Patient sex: F
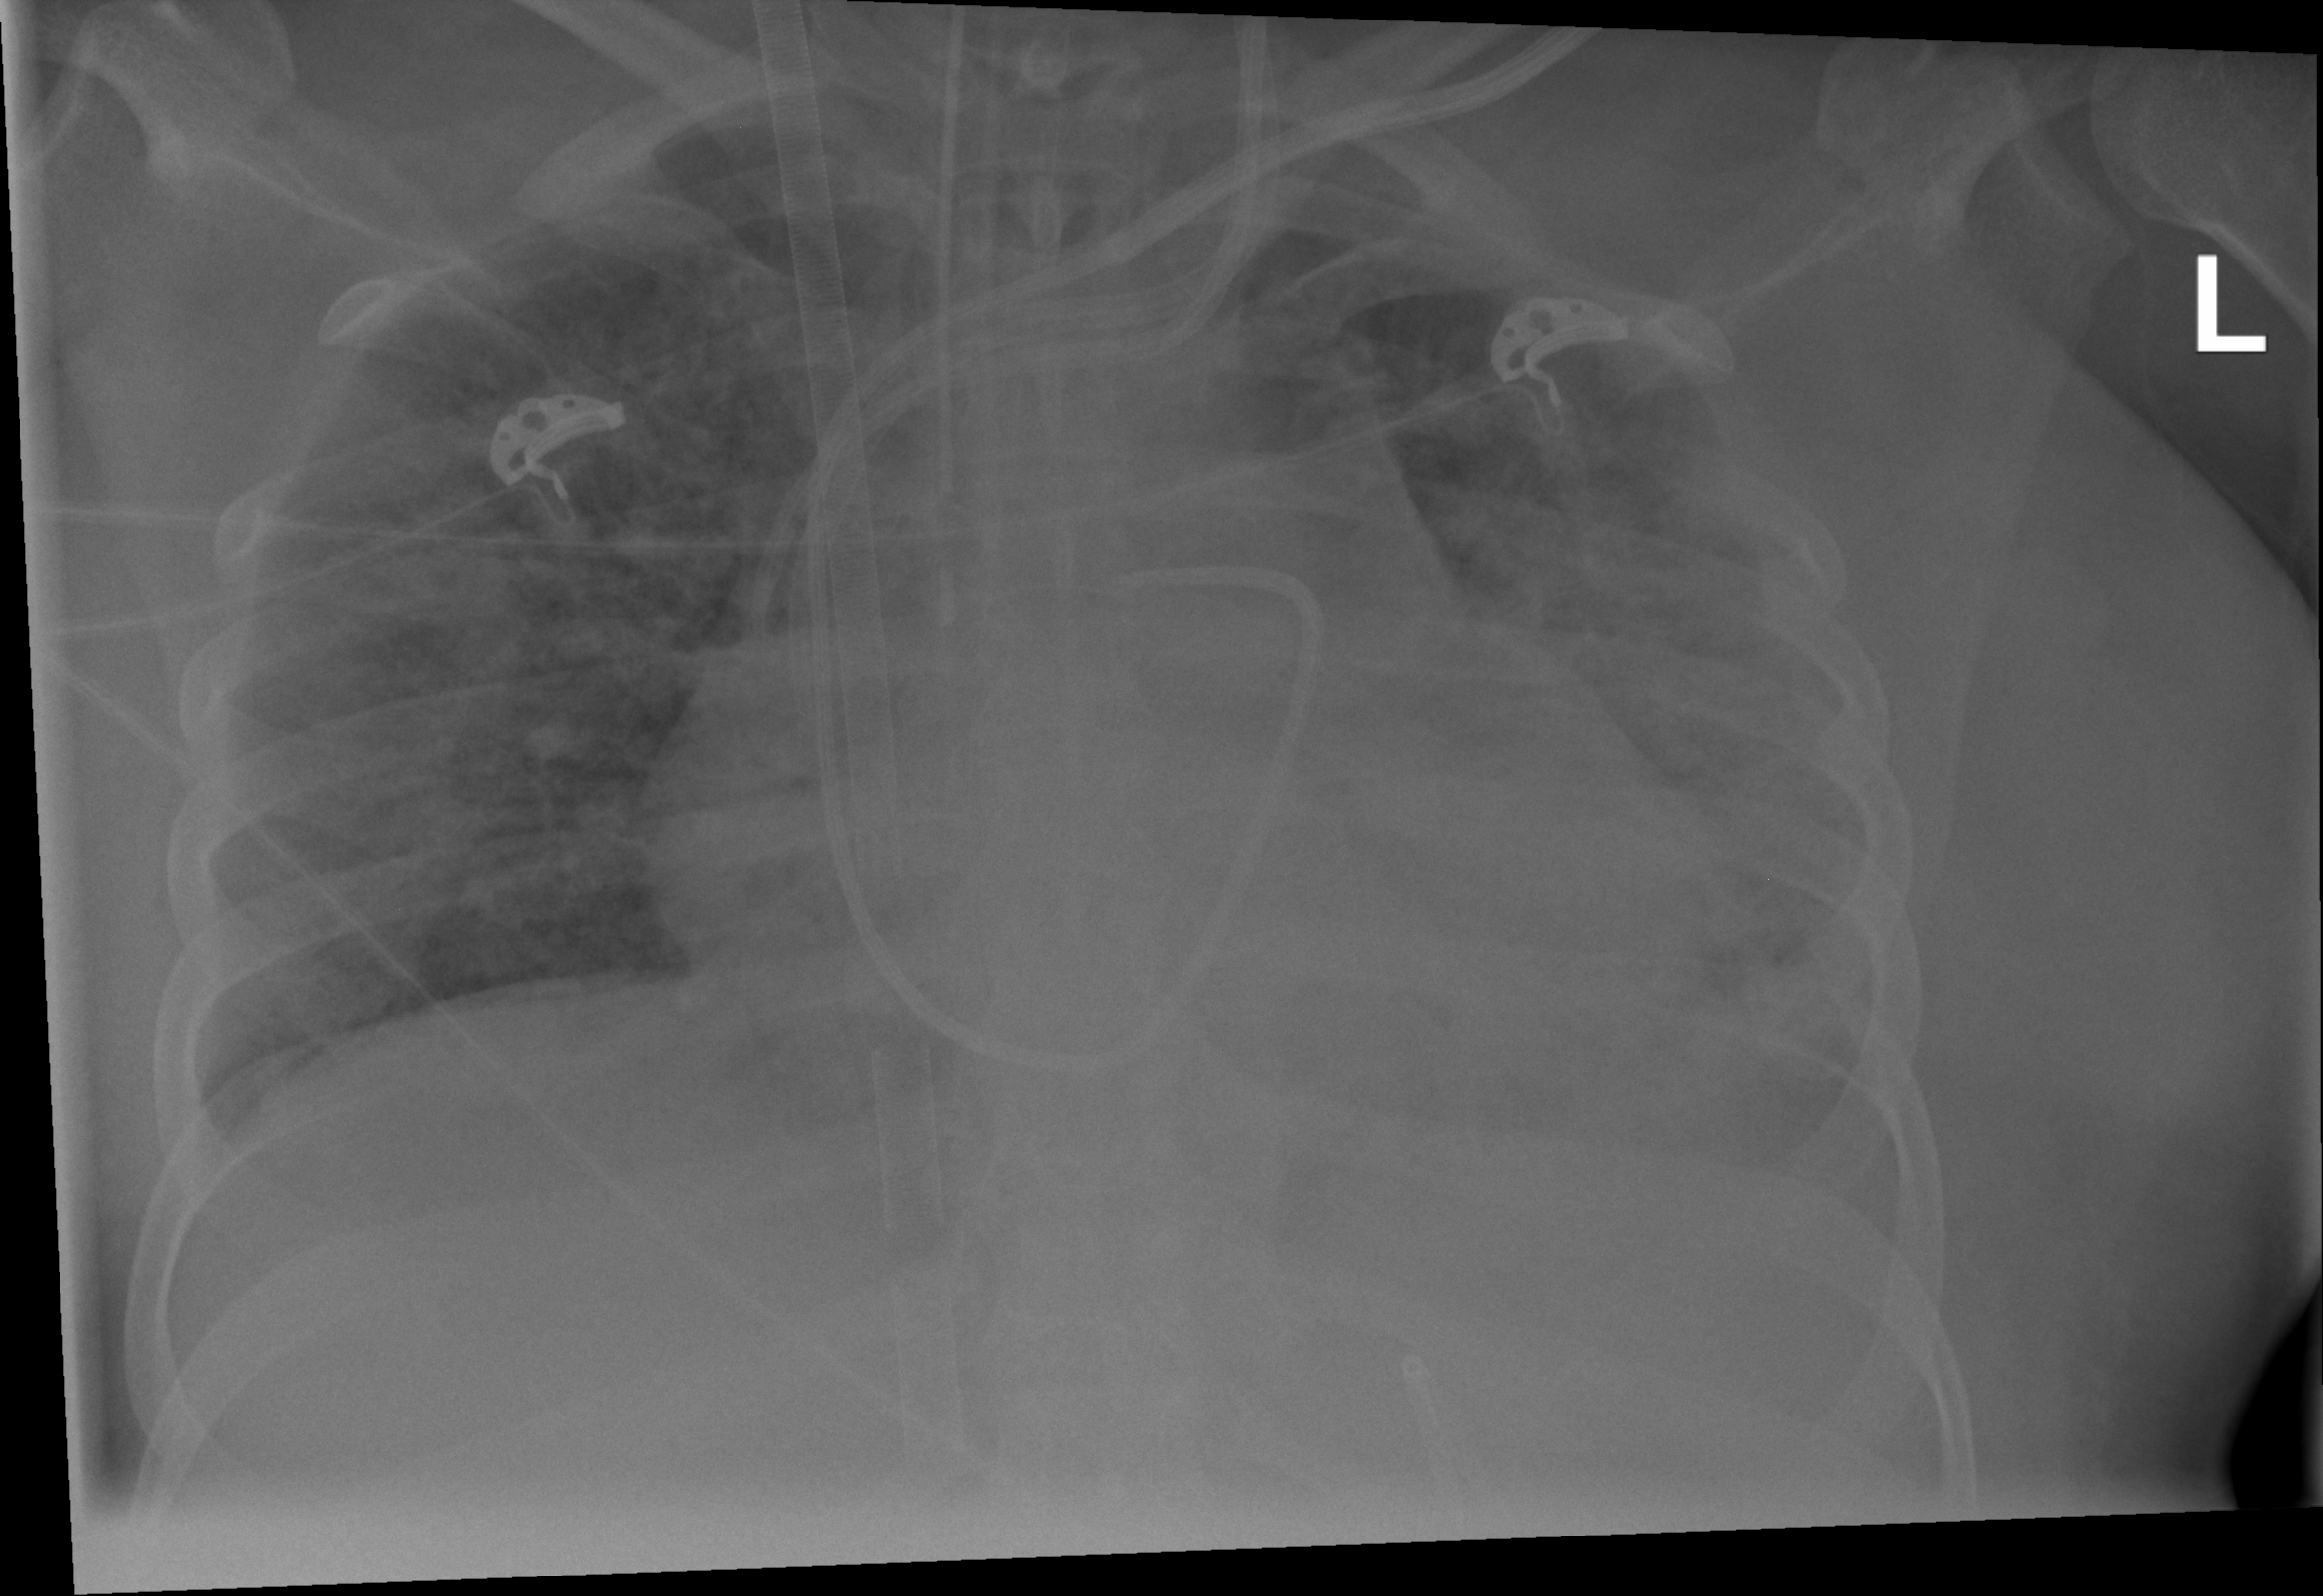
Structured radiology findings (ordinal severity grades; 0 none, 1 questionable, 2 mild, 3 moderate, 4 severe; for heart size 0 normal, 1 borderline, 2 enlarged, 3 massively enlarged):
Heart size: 2
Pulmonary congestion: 2
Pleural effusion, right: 0
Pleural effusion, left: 2
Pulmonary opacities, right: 3
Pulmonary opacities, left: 3
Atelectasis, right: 2
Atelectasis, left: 2